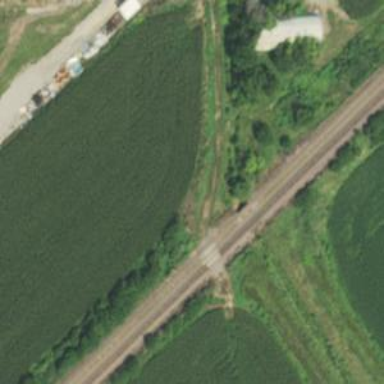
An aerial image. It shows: Railway track.